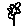
Label: flower